Question: I want to check that the user received email on that day or not. I already create DB table(name is ) to detect that email sending or not. so i try to if statement in this
'''
if (EmailSave::where('created_at')-> Carbon::today()) {
'''
this one didnt work. Anyone can help on this. I give my code over here

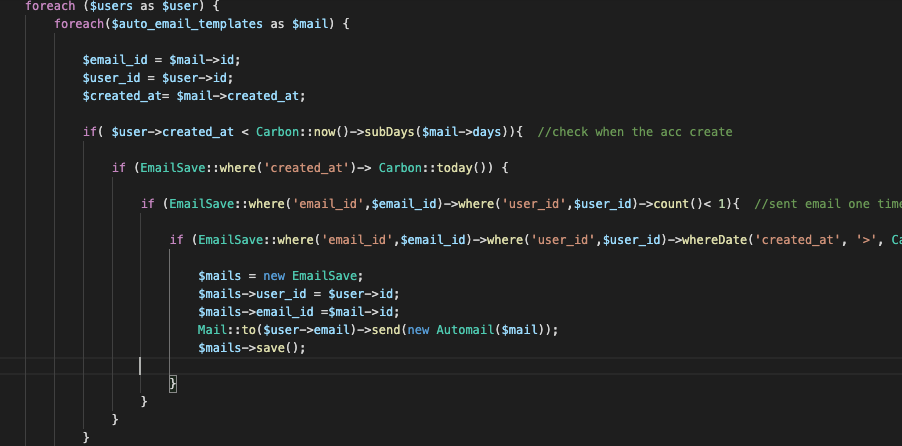
Answer: ## Your Syntax is wrong.
Change :
'''
if (EmailSave::where('created_at')-> Carbon::today()) {
'''
To:
'''
if (EmailSave::where('created_at', Carbon::today())->exists()) {
'''
### Documentation:
1. https://laravel.com/docs/5.8/eloquent#retrieving-models
2. https://laravel.com/docs/5.8/queries#aggregates